A spectrogram of one vibration snapshot from a rotating bearing is shown (time on one axis, frequency on the other). Diagnose the bearing from this image, choosing from: normal, inner_race, outer_race, ball.
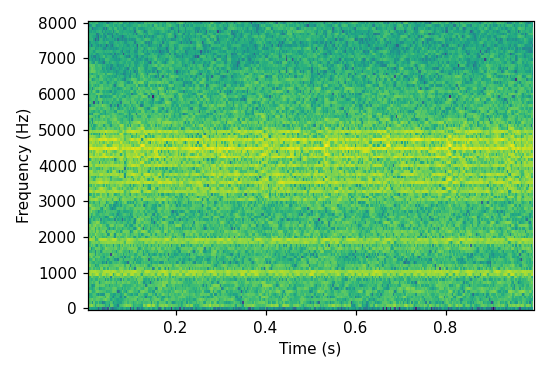
Answer: outer_race